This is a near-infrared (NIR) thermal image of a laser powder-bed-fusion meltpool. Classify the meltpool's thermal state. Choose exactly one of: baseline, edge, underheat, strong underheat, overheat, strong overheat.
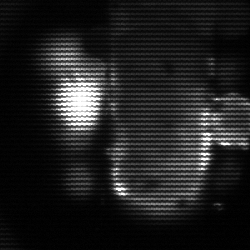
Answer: strong underheat